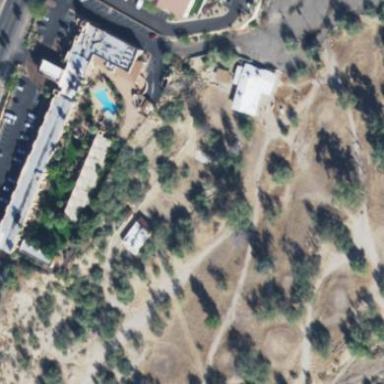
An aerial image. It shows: Hotel.